Question: I try to develop an application with a left/right animation on the background on the first screen.
For example, this <URL> have an image in background and this image move from left to right. It's exactly what I want to do.

I try with this code :
'''
ImageView imageViewBackground = (ImageView)findViewById(R.id.imageViewBackground);
Animation animation = new TranslateAnimation(0.0f, 200.0f, 0.0f, 0.0f);
animation.setDuration(5000);
imageViewBackground.startAnimation(animation);
'''
and
'''
<ImageView android:layout_width="match_parent"
android:layout_height="match_parent"
android:id="@+id/imageViewBackground"
android:src="@drawable/background"
android:scaleType="centerCrop" />
'''
But the imageView with this scaleType are cropped and we can't see the content of the imageView entirely current the animation.
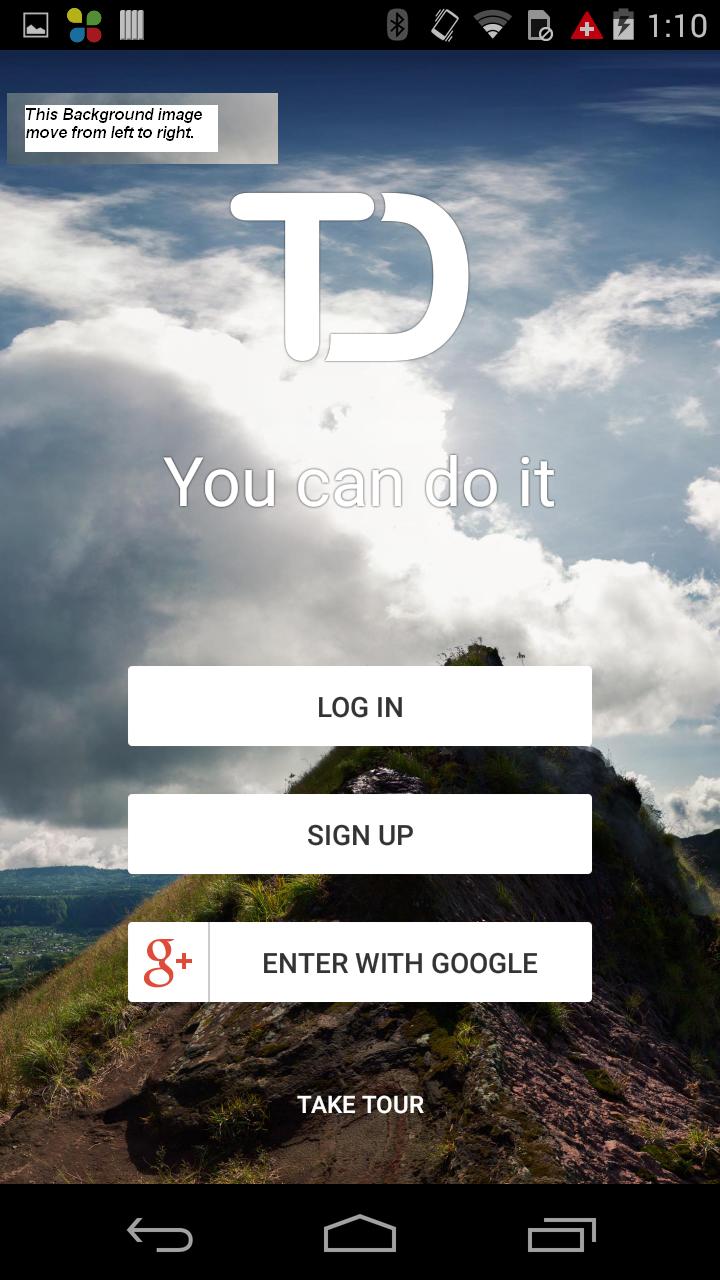
Answer: You can use my <URL> library from the GitHub. It gives you what you want.